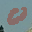
Label: 0